Question: I have a problem with adding infromatiion to databse using SQL query.
I cheked many times query, Tried to change something, but nothing shanged....
Please help me, I will be very grateful.
My HTML form:
'''
<form action="functions.php" method="post">
<div id="form" class="fleft">
<div class="field">
<label for="fname">Imia: </label>
<input type="text" name="fname"/>
</div>
<div class="field">
<label for="sname">Familiia: </label>
<input type="text" name="sname"/>
</div>
<div class="field">
<label for="email">Vash E-mail: </label>
<input type="email" name="email"/>
</div>
<div class="field">
<label for="message">Soobshchenie: </label>
<input type="text" name="message">
</div>
<div class="field">
<input type="submit" name="submit"/>
</div>
</div>
</form>
'''
Functions.php:
'''
<?php
include "db_connect.php";
if(isset($_POST['submit']))
{
$connection = db_connect();
if($connection) echo "connect <br>";
else echo "no connect";
$fname = $_POST['fname'];
$sname = $_POST['sname'];
$email = $_POST['email'];
$message = $_POST['message'];
$query = "INSERT INTO 'mail' ('id','fname','sname','email','message') VALUES ('',$fname,$sname,$email,$message)";
$result = mysql_query($query);
if($result) echo "success!";
else echo mysql_error();
}
?>
'''
db_connect.php :
'''
<?php
function db_connect()
{
$host = 'localhost';
$user = 'root';
$password = '';
$db = 'web';
$connection = mysql_connect($host, $user, $password);
mysql_query("SET NAMES utf8");
if(!$connection || !mysql_select_db($db)){
return false;
}
return $connection;
}
?>
'''
DataBase:

Error:
> You have an error in your SQL syntax; check the manual that corresponds to your MySQL server version for the right syntax to use near '@gmail.com,vsjo OK)' at line 1
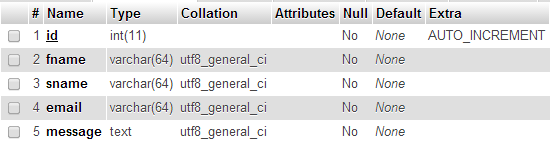
Answer: Your 'VALUES' are not escaped, meaning you have no quotes around your 'VALUES'
Use the following:
'''
$query = "INSERT INTO 'mail' ('id','fname','sname','email','message') VALUES ('','$fname','$sname','$email','$message')";
'''
, since your 'id' column is set to 'AUTO_INCREMENT' take out the first values and use the following in its place:
'''
$query = "INSERT INTO 'mail' ('fname','sname','email','message') VALUES ('$fname','$sname','$email','$message')";
'''
The 'id' column will take care of itself.
You should also consider moving over to 'mysqli_*' functions and prepared statements. 'mysql_*' functions are deprecated and will be removed from future releases.
Read the following: <URL>
---
Should you decide to continue using 'mysql_*' functions:
(Borrowed from <URL>
'''
$unsafe_variable = $_POST["user-input"];
$safe_variable = mysql_real_escape_string($unsafe_variable);
mysql_query("INSERT INTO table (column) VALUES ('" . $safe_variable . "')");
'''
---
method: Should you decide to use 'mysqli_*' functions later on: (highly recommended)
'''
$fname = mysqli_real_escape_string($connection,$_POST['fname']);
$sname = mysqli_real_escape_string($connection,$_POST['sname']);
$email = mysqli_real_escape_string($connection,$_POST['email']);
$message = mysqli_real_escape_string($connection,$_POST['message']);
'''
---
Yet, using 'MySQLi' with <URL> are also recommended.